Aerial crown-view tile of a tropical tree (Barro Colorado Island, Panama), acquired 20241112:
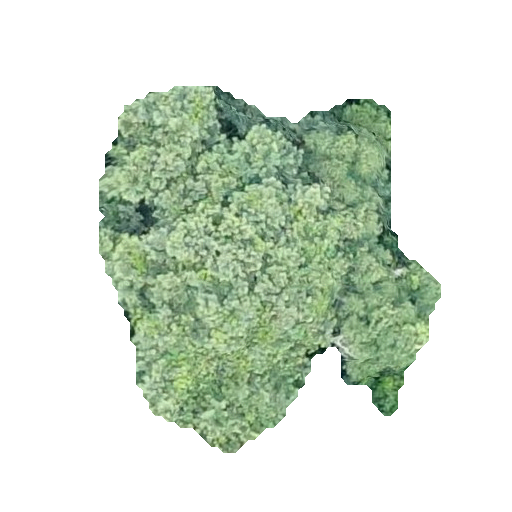
Species: Luehea seemannii
GBIF accepted scientific name: Luehea seemannii
Crown area: 136.759 m²